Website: bh-photo
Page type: cross-sells
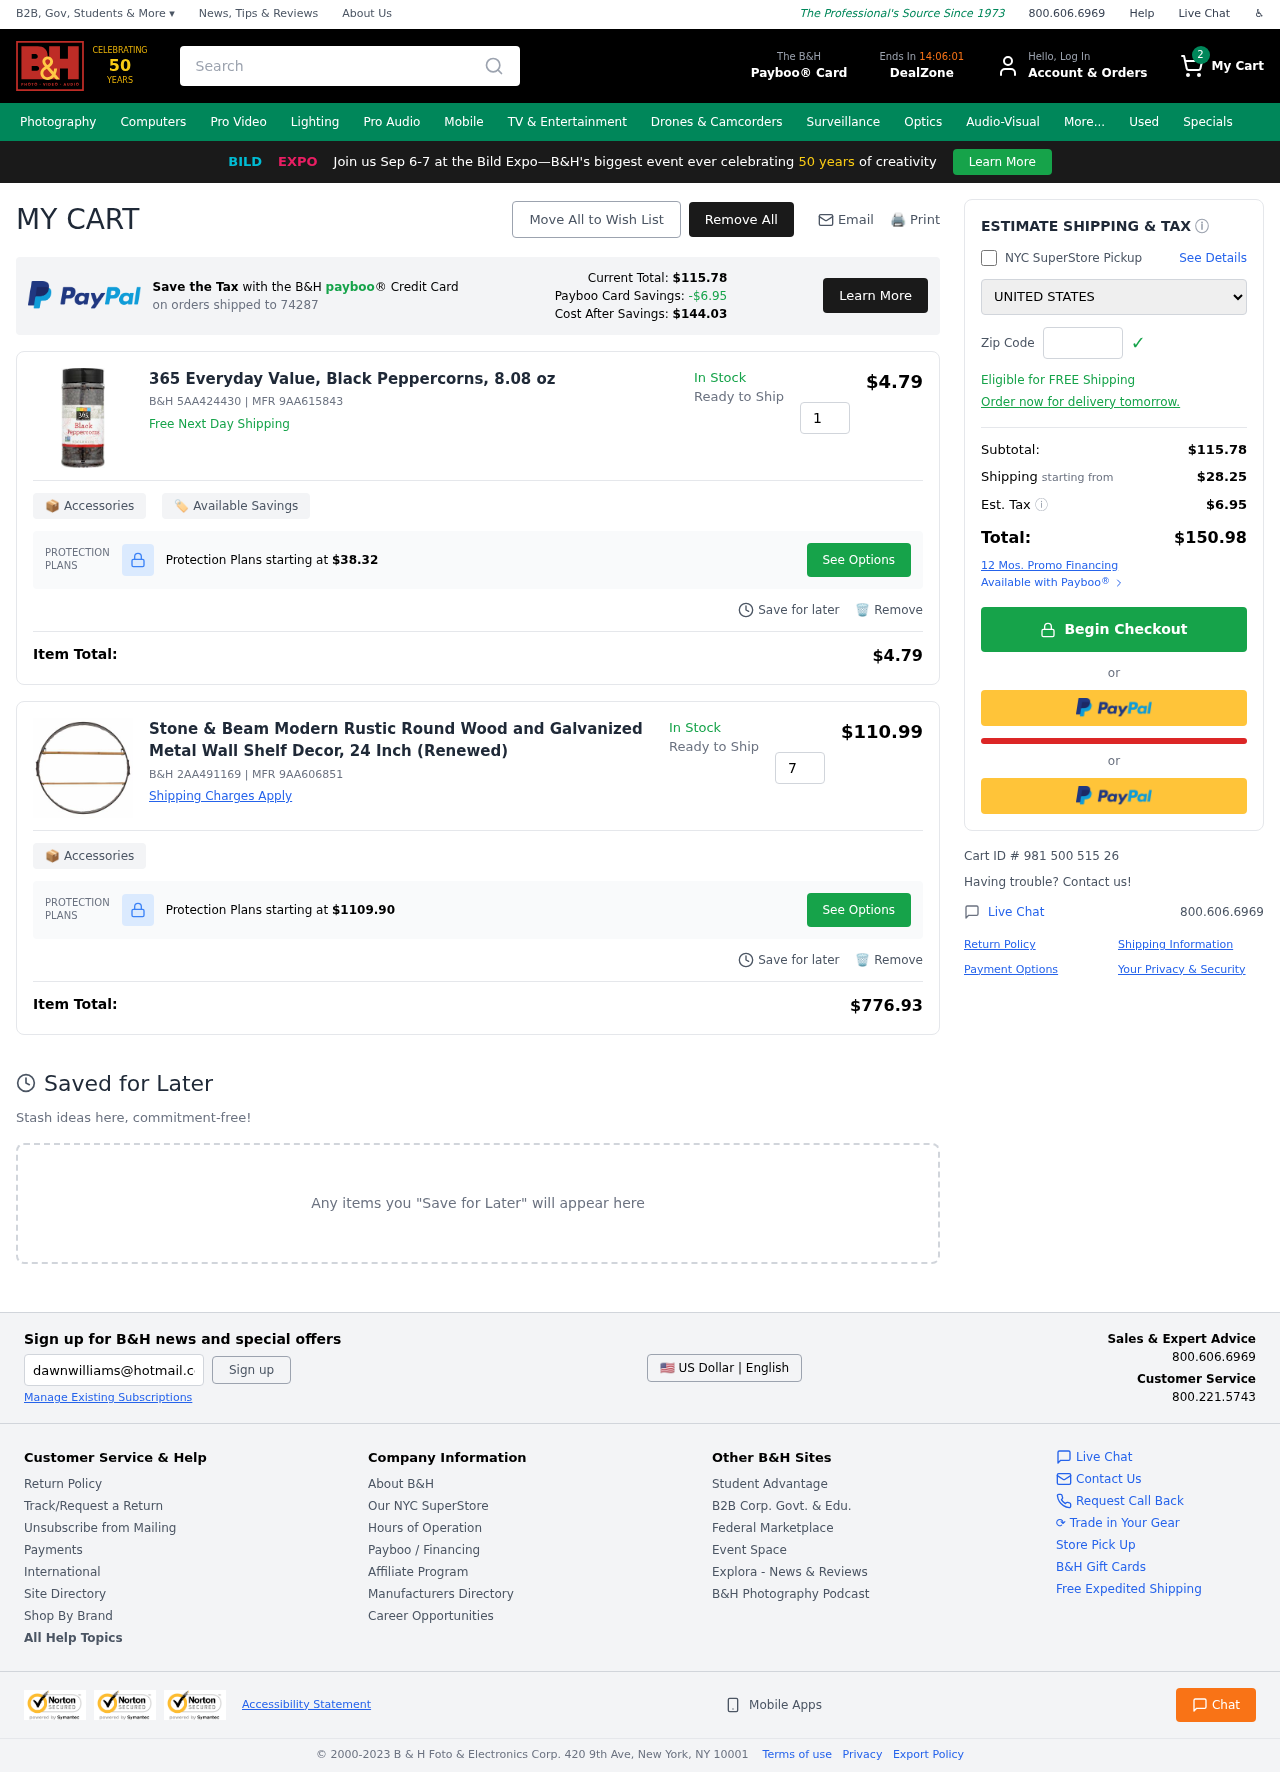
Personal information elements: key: PII_COUNTRY
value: United States
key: PII_POSTCODE
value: on orders shipped to 74287
Product elements: key: PRODUCT1_NAME
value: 365 Everyday Value, Black Peppercorns, 8.08 oz
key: PRODUCT1_PRICE
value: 4.79
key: PRODUCT1_QUANTITY
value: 1
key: PRODUCT2_NAME
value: Stone & Beam Modern Rustic Round Wood and Galvanized Metal Wall Shelf Decor, 24 Inch (Renewed)
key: PRODUCT2_PRICE
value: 110.99
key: PRODUCT2_QUANTITY
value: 7
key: PRODUCT1_SKU
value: B&H 5AA424430
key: PRODUCT1_MFR
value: MFR 9AA615843
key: PRODUCT1_PROTECTION_PRICE
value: $38.32
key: PRODUCT1_ITEM_TOTAL
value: $4.79
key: PRODUCT2_SKU
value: B&H 2AA491169
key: PRODUCT2_MFR
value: MFR 9AA606851
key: PRODUCT2_PROTECTION_PRICE
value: $1109.90
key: PRODUCT2_ITEM_TOTAL
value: $776.93
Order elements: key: ORDER_NUM_ITEMS
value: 2
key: PAYBOO_CURRENT_TOTAL
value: $115.78
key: ORDER_SUBTOTAL
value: $115.78
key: ORDER_SHIPPING_COST
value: $28.25
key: ORDER_TAX
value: $6.95
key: ORDER_TOTAL
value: $150.98
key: ORDER_ID
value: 981 500 515 26
Search elements: key: HEADER_SEARCH
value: Search
Other elements: key: PAYBOO_SAVINGS
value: -$6.95
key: PAYBOO_COST_AFTER_SAVINGS
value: $144.03